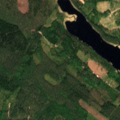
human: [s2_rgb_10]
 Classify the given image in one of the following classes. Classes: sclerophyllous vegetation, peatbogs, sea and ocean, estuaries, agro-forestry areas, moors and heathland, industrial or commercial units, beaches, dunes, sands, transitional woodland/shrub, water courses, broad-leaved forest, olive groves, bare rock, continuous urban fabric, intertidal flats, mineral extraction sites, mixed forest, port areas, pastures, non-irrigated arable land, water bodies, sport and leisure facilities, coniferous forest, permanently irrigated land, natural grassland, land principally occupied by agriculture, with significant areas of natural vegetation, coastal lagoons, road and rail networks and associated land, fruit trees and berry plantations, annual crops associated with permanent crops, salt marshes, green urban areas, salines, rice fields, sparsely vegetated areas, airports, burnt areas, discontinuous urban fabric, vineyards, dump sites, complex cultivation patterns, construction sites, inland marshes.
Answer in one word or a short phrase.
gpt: coniferous forest, mixed forest